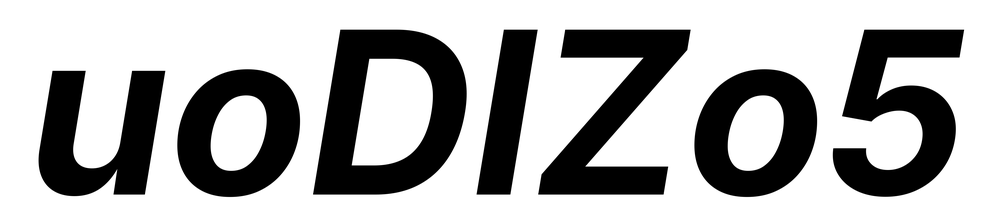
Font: Inter-Italic_Bold_Italic